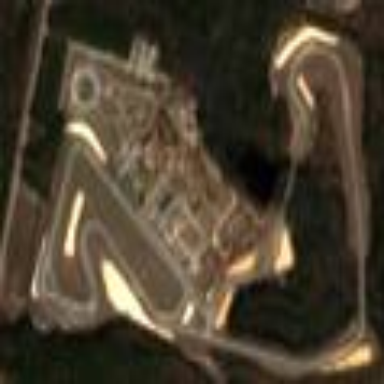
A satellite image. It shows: Motor sports centre located on leisure land.